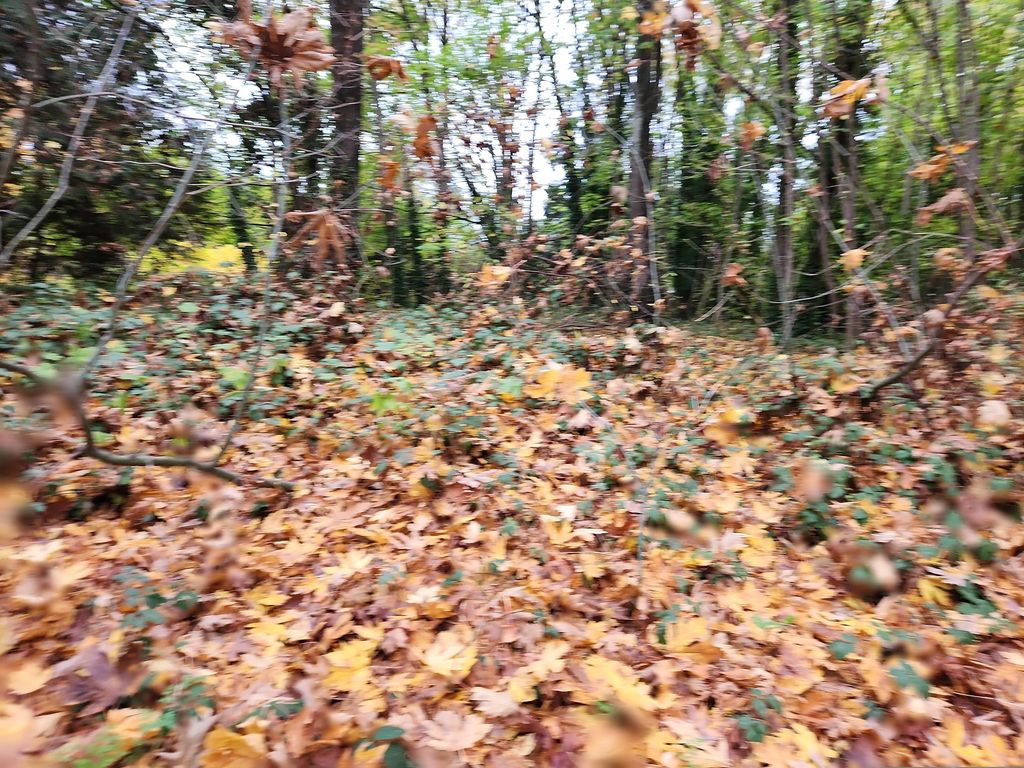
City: vancouver